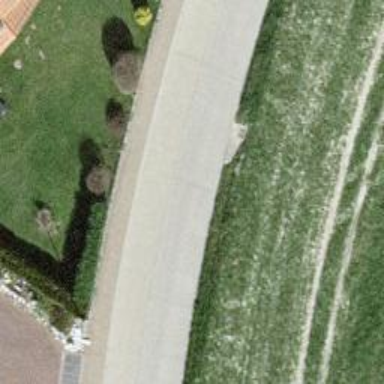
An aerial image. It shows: Sidewalk along the footway.